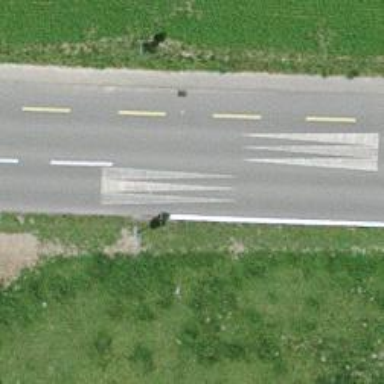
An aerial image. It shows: Traffic calming hump on the road.